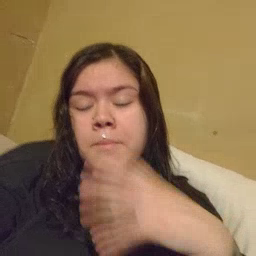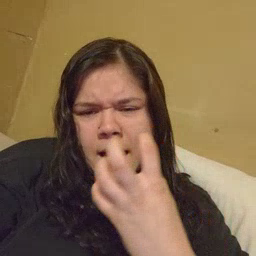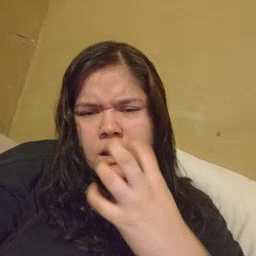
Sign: mad